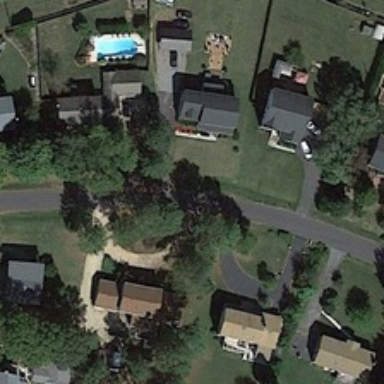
Many buildings with a swimming pool and some green trees are in two sides of a road .